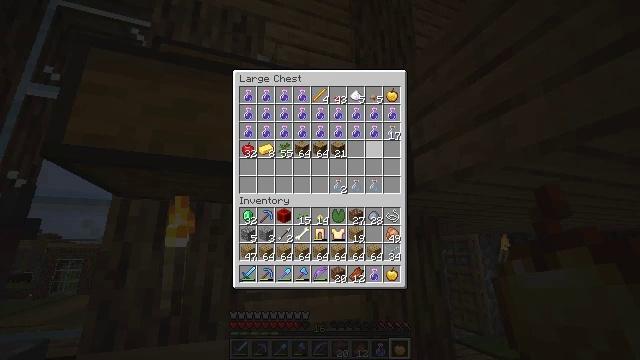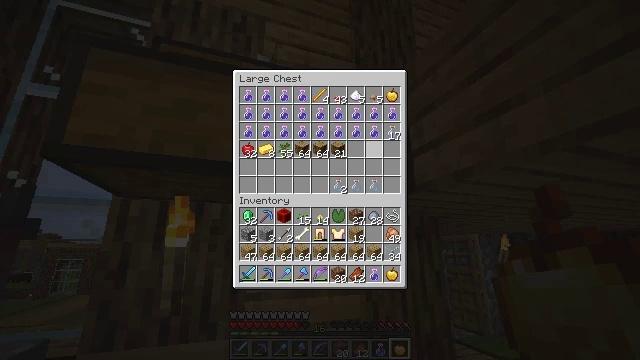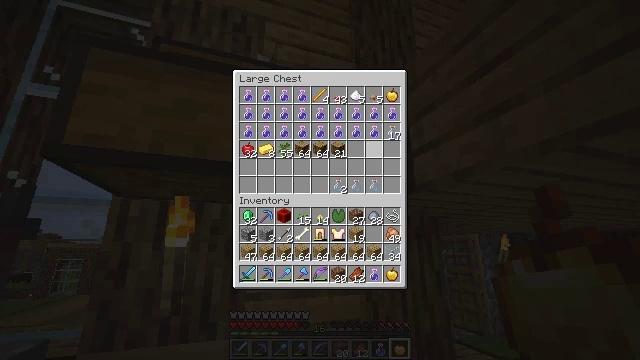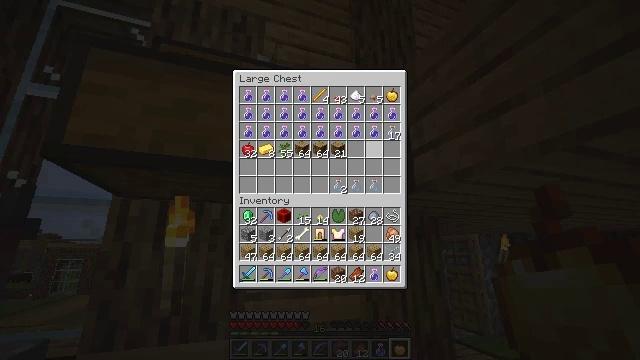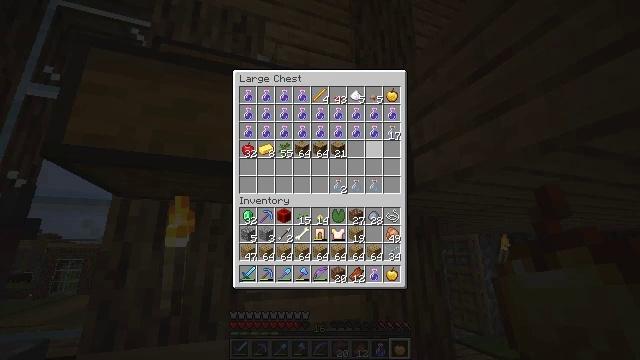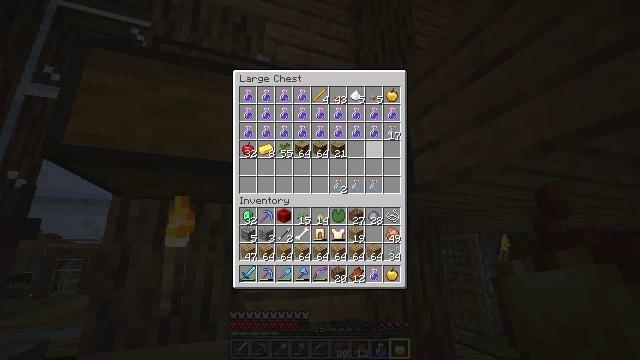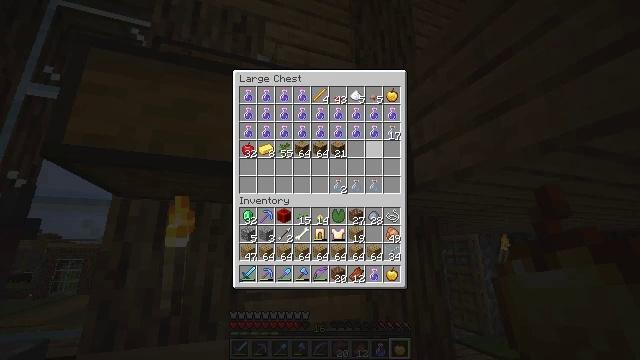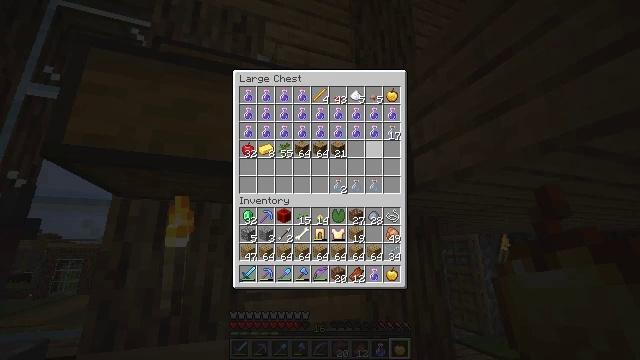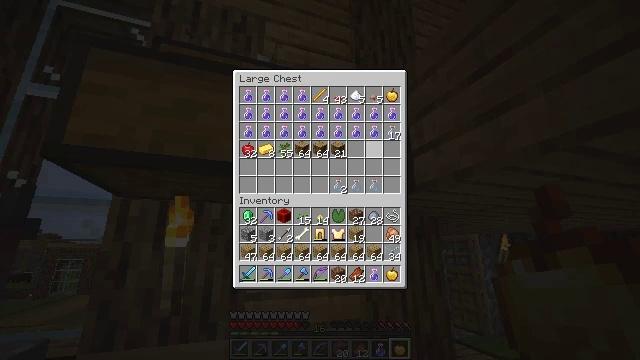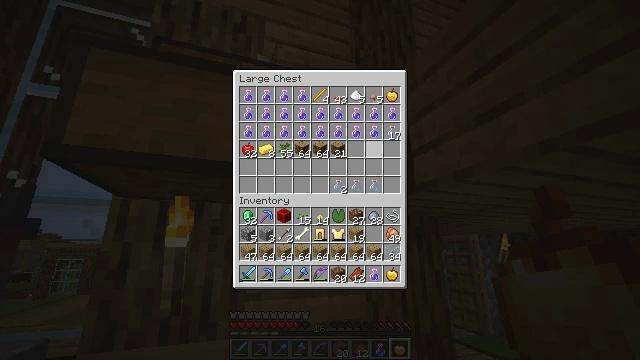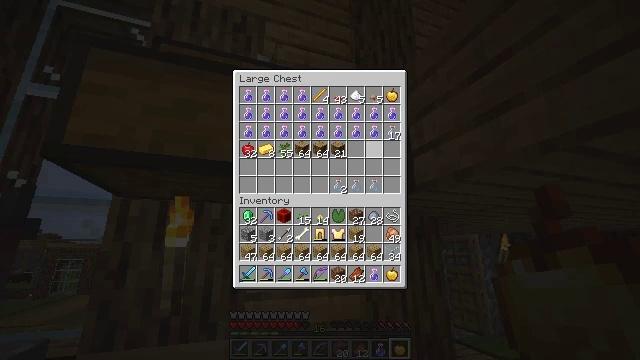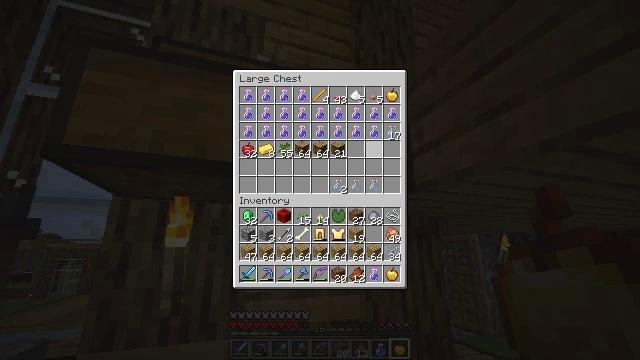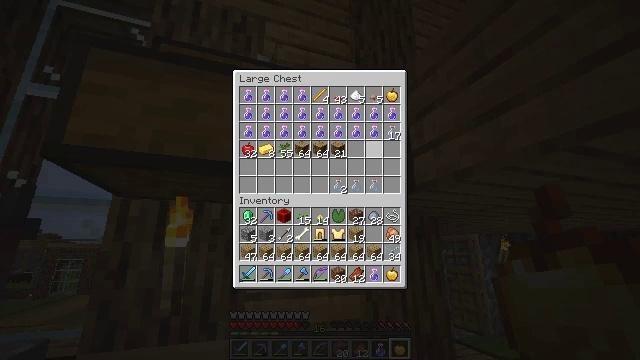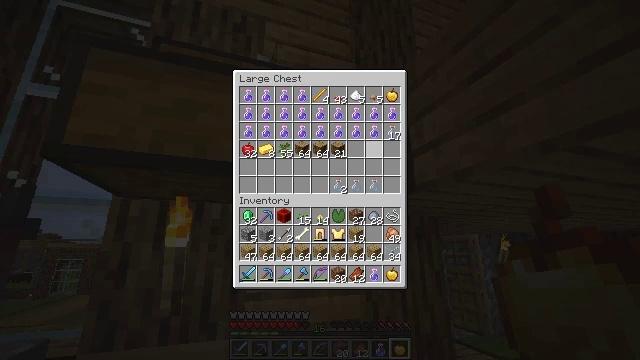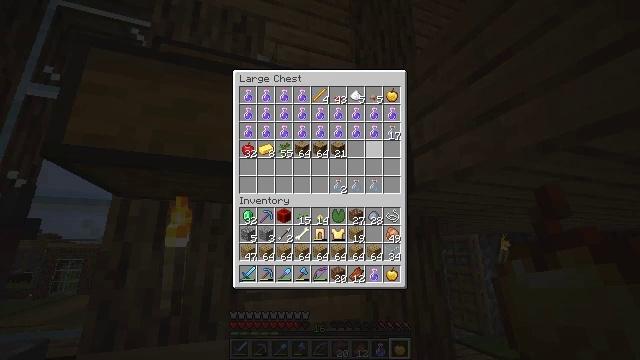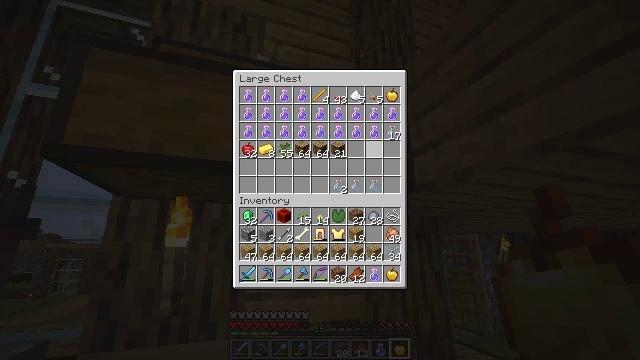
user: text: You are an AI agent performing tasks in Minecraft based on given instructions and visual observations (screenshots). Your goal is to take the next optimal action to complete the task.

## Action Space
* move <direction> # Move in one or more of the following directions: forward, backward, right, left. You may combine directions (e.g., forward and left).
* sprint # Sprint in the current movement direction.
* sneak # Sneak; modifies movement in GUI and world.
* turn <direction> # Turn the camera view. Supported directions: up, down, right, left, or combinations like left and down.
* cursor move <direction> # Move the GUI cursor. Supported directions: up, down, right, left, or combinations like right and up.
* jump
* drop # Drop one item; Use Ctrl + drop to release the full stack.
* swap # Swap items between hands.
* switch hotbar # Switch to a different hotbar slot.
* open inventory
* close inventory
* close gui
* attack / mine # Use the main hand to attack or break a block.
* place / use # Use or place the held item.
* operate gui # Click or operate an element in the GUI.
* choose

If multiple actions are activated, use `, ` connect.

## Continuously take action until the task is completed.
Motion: motion action
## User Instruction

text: Take materials to craft redstone.
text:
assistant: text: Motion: no_op
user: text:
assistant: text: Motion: no_op
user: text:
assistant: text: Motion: no_op
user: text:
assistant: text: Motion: no_op
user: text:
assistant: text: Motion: no_op
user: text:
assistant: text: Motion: no_op
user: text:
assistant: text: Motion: no_op
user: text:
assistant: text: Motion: no_op
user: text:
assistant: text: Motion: no_op
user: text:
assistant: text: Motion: no_op
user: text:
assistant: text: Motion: no_op
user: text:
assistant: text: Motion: no_op
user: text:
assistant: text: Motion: no_op
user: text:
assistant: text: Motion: no_op
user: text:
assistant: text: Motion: no_op
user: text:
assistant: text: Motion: no_op
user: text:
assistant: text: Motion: no_op
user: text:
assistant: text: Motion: no_op
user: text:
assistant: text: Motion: no_op
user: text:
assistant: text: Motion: no_op
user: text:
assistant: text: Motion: no_op
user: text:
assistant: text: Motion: no_op
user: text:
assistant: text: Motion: no_op
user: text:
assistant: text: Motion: no_op
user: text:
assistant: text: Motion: no_op
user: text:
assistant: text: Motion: no_op
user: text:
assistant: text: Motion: no_op
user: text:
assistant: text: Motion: no_op
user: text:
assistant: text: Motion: no_op
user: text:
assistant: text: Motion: no_op